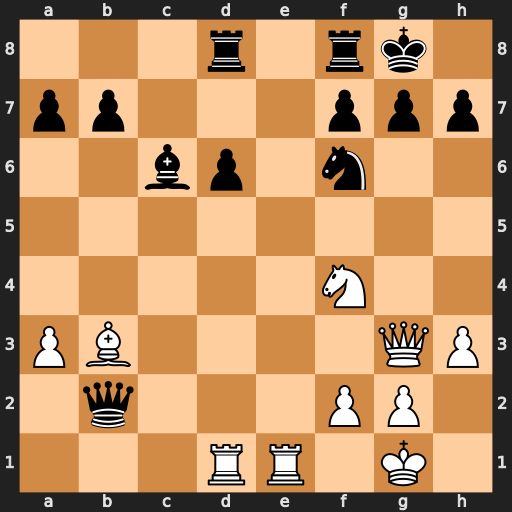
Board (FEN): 3r1rk1/pp3ppp/2bp1n2/8/5N2/PB4QP/1q3PP1/3RR1K1
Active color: w
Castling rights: -
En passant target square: -
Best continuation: Re2 Ne4 Rxb2 Nxg3 fxg3